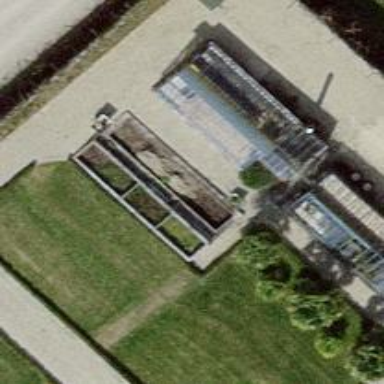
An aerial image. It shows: Greenhouse used for horticulture.